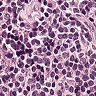
Metastatic tissue present: no